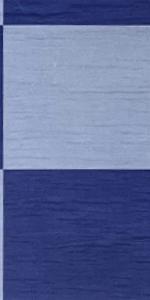
Label: Empty